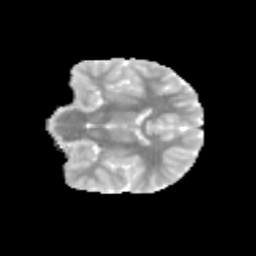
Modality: MD
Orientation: coronal
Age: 11
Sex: male
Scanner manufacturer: siemens
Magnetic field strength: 3 T
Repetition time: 3.8 s
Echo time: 0.07 s